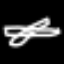
Label: airplane